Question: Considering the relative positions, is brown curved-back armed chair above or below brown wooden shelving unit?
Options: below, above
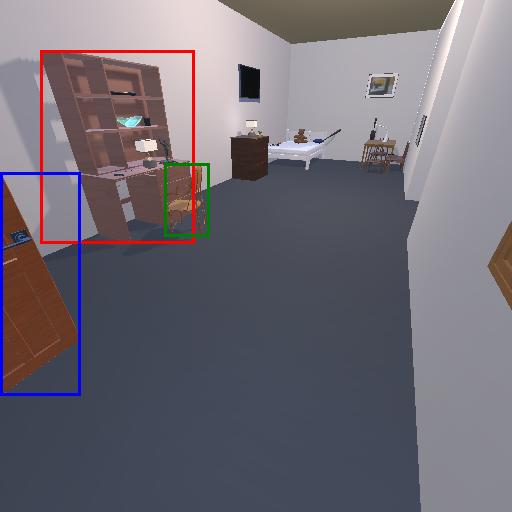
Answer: below